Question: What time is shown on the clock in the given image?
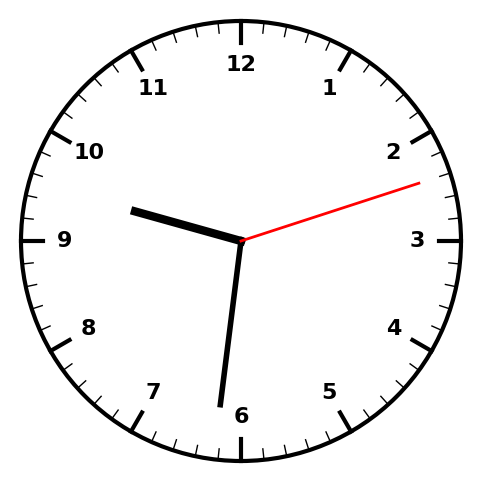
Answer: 09:31:12